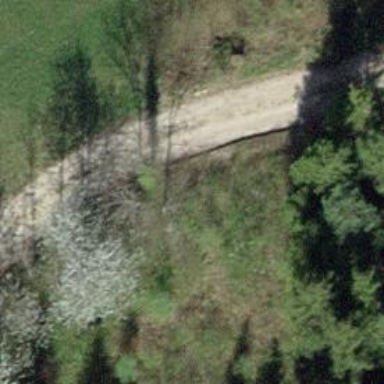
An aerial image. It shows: Track with grade 2 gravel surface.